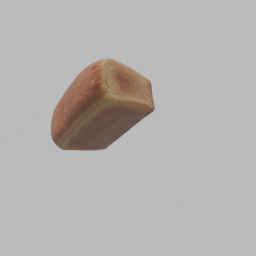
Label: nature